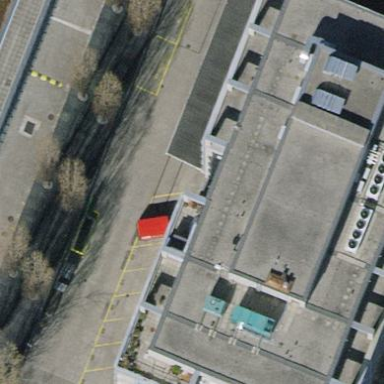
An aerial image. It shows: Commercial building.